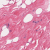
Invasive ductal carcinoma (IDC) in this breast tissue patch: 0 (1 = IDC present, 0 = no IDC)